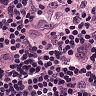
Metastatic tissue present: yes